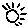
Label: sun